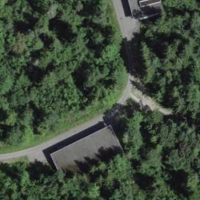
EUNIS habitat code: 41
Species observed at this site:
Neottia ovata